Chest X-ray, PA view. Patient: 40 years old, sex M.
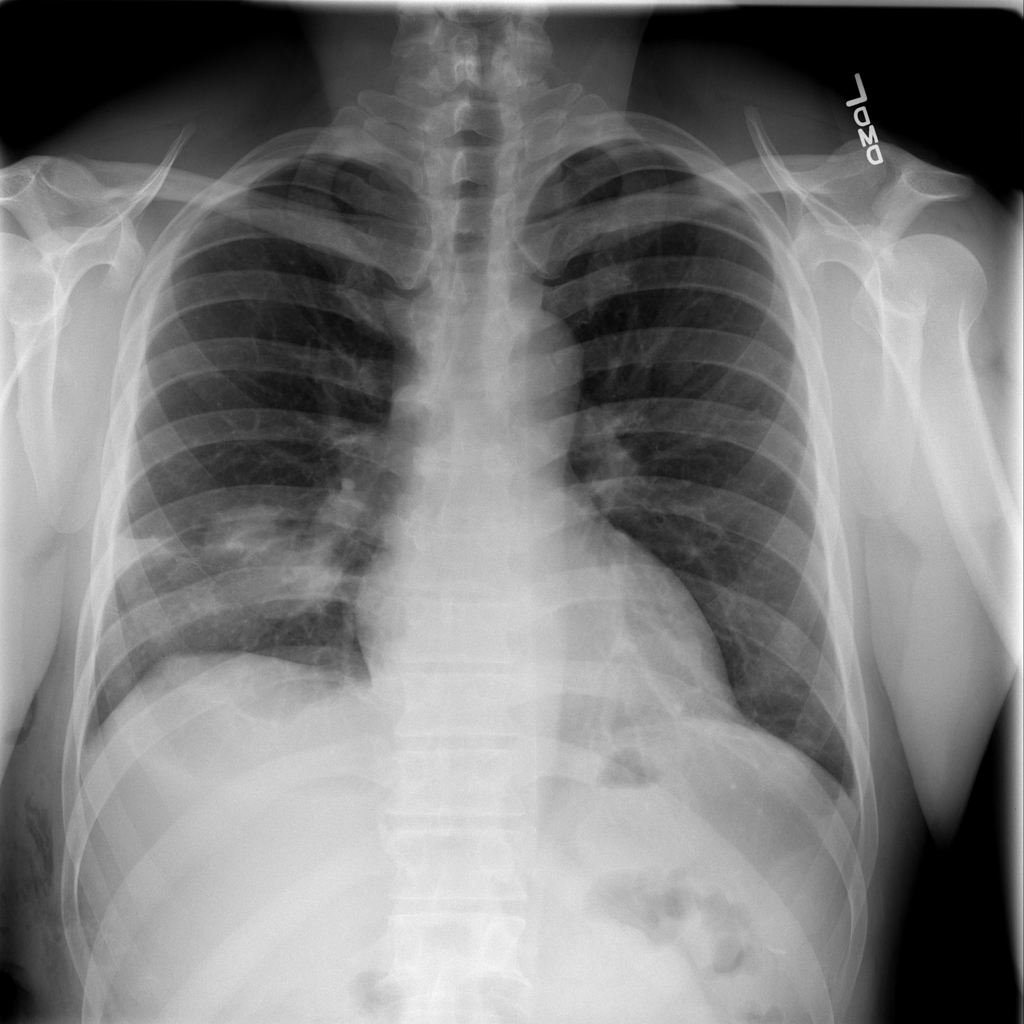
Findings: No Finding